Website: crate-barrel
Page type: billing-address
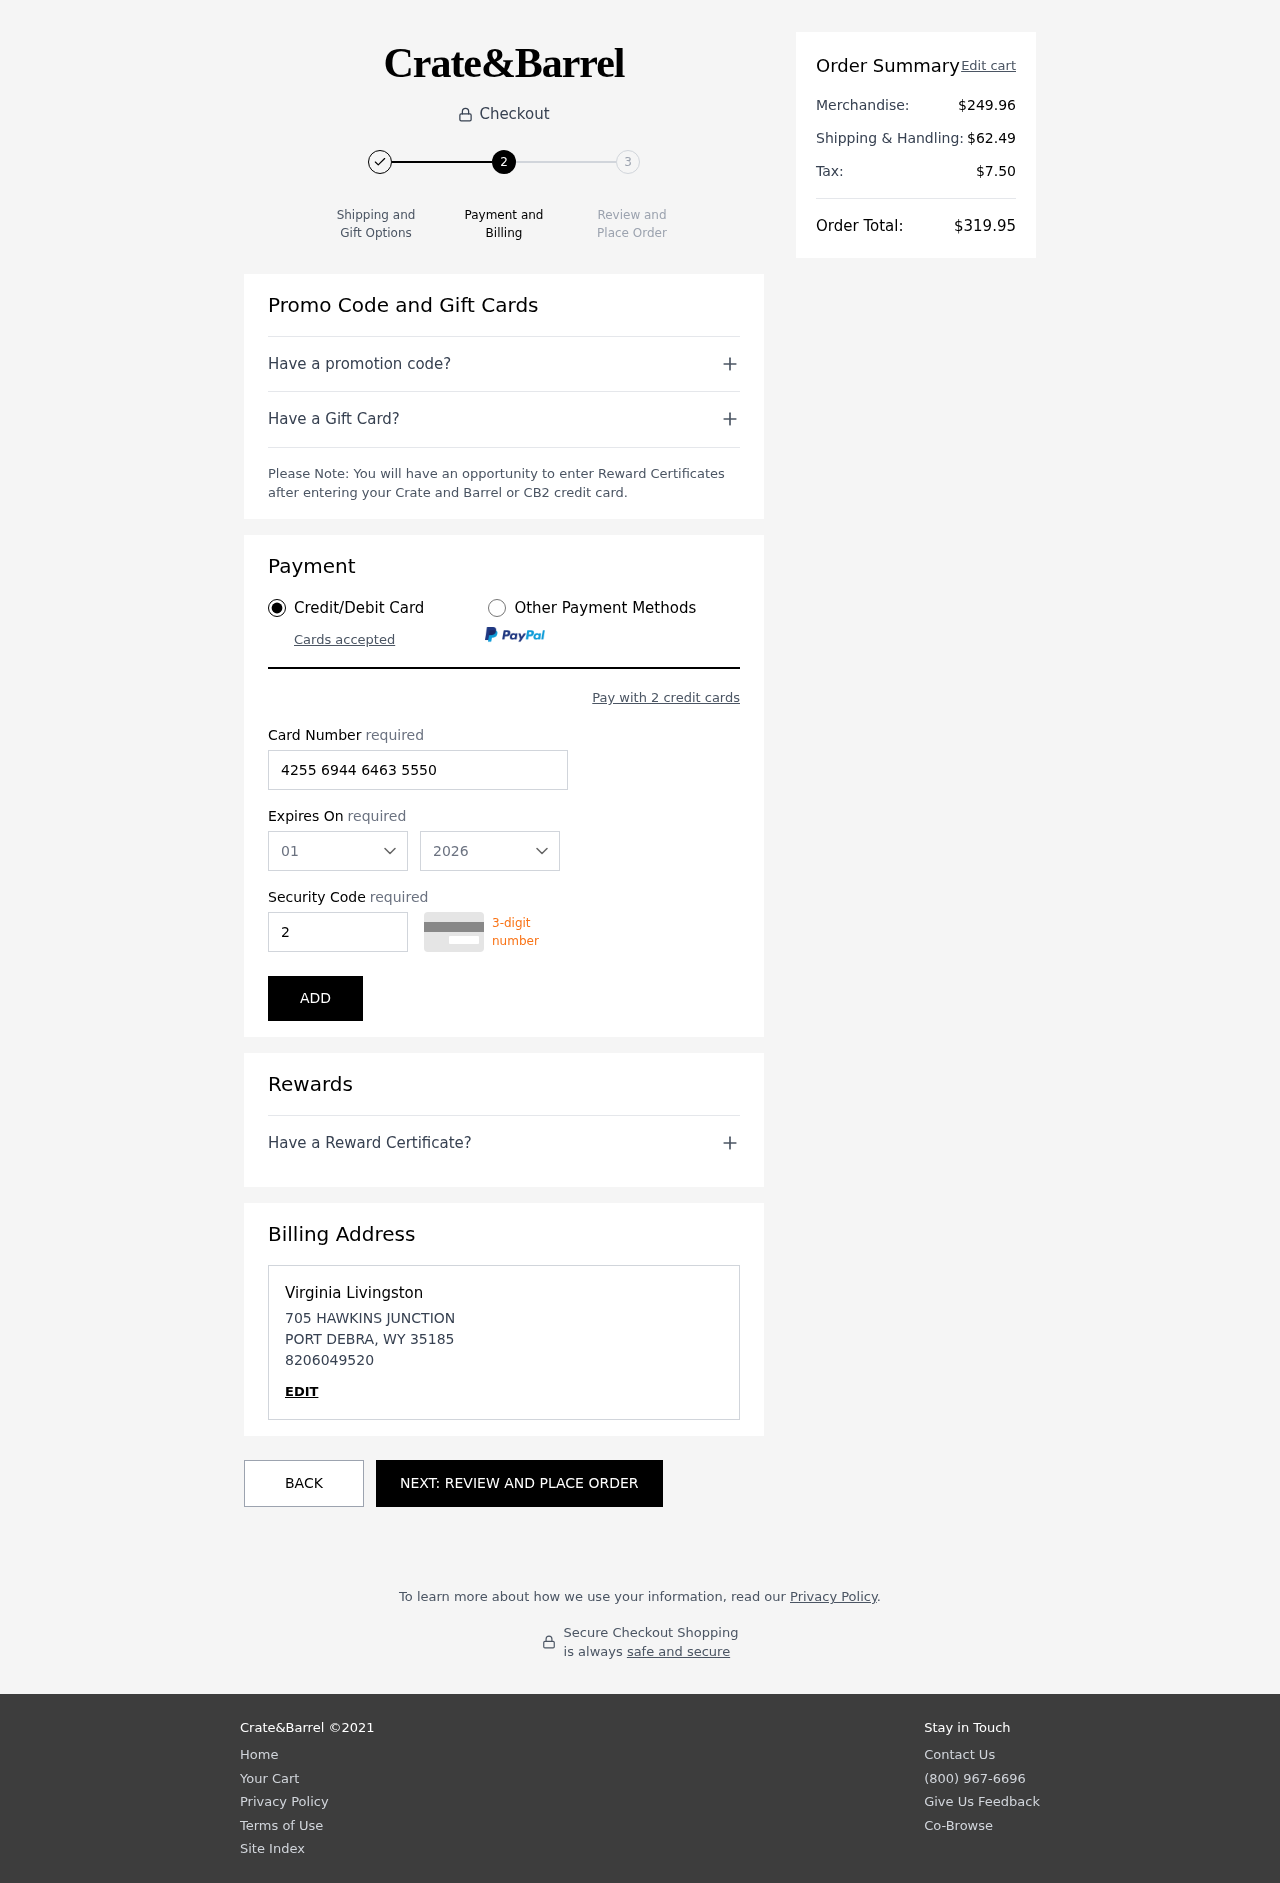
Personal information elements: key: PII_CARD_CVV
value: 257
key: PII_CARD_EXPIRY_MONTH
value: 01
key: PII_CARD_EXPIRY_YEAR
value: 26
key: PII_CARD_NUMBER
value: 4255 6944 6463 5550
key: PII_CITY
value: PORT DEBRA
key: PII_FULLNAME
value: Virginia Livingston
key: PII_PHONE
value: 8206049520
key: PII_POSTCODE
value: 35185
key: PII_STATE_ABBR
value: WY
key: PII_STREET
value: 705 HAWKINS JUNCTION
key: PII_FIRSTNAME
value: Virginia
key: PII_LASTNAME
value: Livingston
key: PII_PHONE_LINE
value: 9520
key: PII_PHONE_SUFFIX
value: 9520
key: PII_POSTCODE_FULL
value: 35185
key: PII_PHONE2
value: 8206049520
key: PII_PHONE3
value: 8206049520
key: PII_FULLNAME2
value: Virginia Livingston
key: PII_FULLNAME3
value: Virginia Livingston
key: PII_FIRSTNAME2
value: Virginia
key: PII_FIRSTNAME3
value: Virginia
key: PII_LASTNAME2
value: Livingston
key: PII_LASTNAME3
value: Livingston
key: PII_FIRSTNAME_DERIVED
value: Virginia
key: PII_LASTNAME_DERIVED
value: Livingston
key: PII_PHONE_NUMERIC
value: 8206049520
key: PII_PHONE_LINE_NUMERIC
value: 9520
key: PII_PHONE_SUFFIX_NUMERIC
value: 9520
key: PII_POSTCODE_NUMERIC
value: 35185
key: PII_PHONE2_NUMERIC
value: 8206049520
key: PII_PHONE3_NUMERIC
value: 8206049520
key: PII_FULLNAME_DERIVED
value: Virginia Livingston
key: PII_NAME_FULL_DERIVED
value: Virginia Livingston
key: PII_PHONE_DIGITS
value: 8206049520
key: PII_PHONE_LAST4
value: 9520
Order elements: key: ORDER_SUBTOTAL
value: $249.96
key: ORDER_SHIPPING_COST
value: $62.49
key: ORDER_TAX
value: $7.50
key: ORDER_TOTAL
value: $319.95